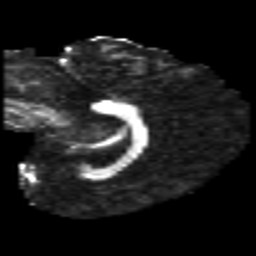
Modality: FA
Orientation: sagittal
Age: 35
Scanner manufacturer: philips
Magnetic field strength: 3 T
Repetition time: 8.6 s
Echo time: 0.127 s